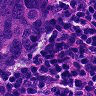
Metastatic tissue present: yes